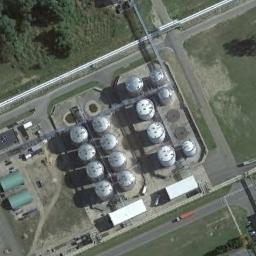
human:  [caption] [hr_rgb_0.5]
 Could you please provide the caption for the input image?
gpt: There are some storage tanks on the grass next to the trees .

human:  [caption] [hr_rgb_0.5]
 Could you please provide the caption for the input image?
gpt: There are many neatly arranged storage tanks and many pipelines in the factory, And there is a lawn next to the factory .

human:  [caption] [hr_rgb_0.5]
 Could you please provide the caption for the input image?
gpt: There are two identical storage tanks beside a white house .

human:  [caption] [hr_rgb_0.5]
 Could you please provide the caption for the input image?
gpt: There are many trees beside the storage tanks .

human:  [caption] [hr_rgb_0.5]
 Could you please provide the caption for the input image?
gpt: There are some storage tanks of the same size beside green meadows .